Question: '''
dput(pp)
structure(list(Team = structure(c(1L, 1L, 1L, 1L, 1L, 1L, 1L,
1L, 1L, 1L, 2L, 2L, 3L, 3L, 1L, 1L, 2L, 2L, 3L, 3L, 1L, 1L, 2L,
2L, 3L, 3L, 1L, 1L, 2L, 2L, 3L, 3L, 1L, 1L, 2L, 2L, 3L, 3L, 1L,
1L, 2L, 2L, 3L, 3L, 1L, 1L, 2L, 2L, 3L, 3L, 1L, 1L, 2L, 2L, 3L,
3L, 1L, 1L, 2L, 2L, 3L, 3L, 1L, 1L, 1L, 1L, 1L, 1L, 1L, 1L, 1L,
1L, 1L, 1L, 1L, 1L, 1L, 1L, 1L, 1L, 1L, 1L, 1L, 1L, 1L, 1L, 1L,
1L, 1L, 1L, 2L, 2L, 3L, 3L, 1L, 1L, 2L, 2L, 3L, 3L), .Label = c("A",
"B", "C"), class = "factor"), Date = structure(c(1L, 1L, 2L,
2L, 3L, 3L, 4L, 4L, 5L, 5L, 6L, 6L, 6L, 6L, 6L, 6L, 7L, 7L, 7L,
7L, 7L, 7L, 8L, 8L, 8L, 8L, 8L, 8L, 9L, 9L, 9L, 9L, 9L, 9L, 10L,
10L, 10L, 10L, 10L, 10L, 11L, 11L, 11L, 11L, 11L, 11L, 12L, 12L,
12L, 12L, 12L, 12L, 13L, 13L, 13L, 13L, 13L, 13L, 14L, 14L, 14L,
14L, 14L, 14L, 15L, 15L, 16L, 16L, 17L, 17L, 18L, 18L, 19L, 19L,
20L, 20L, 21L, 21L, 22L, 22L, 23L, 23L, 24L, 24L, 25L, 25L, 26L,
26L, 27L, 27L, 28L, 28L, 28L, 28L, 28L, 28L, 29L, 29L, 29L, 29L
), .Label = c("2012-02-23", "2012-02-24", "2012-02-27", "2012-02-28",
"2012-02-29", "2012-03-01", "2012-03-02", "2012-03-05", "2012-03-06",
"2012-03-07", "2012-03-08", "2012-03-09", "2012-03-12", "2012-03-13",
"2012-03-14", "2012-03-15", "2012-03-16", "2012-03-19", "2012-03-20",
"2012-03-21", "2012-03-22", "2012-03-23", "2012-03-26", "2012-03-27",
"2012-03-28", "2012-03-29", "2012-03-30", "2012-04-02", "2012-04-03",
"2012-04-04", "2012-04-05", "2012-04-06", "2012-04-09", "2012-04-10",
"2012-04-11", "2012-04-12", "2012-04-13", "2012-04-16", "2012-04-17",
"2012-04-18", "2012-04-19", "2012-04-20", "2012-04-23", "2012-04-24",
"2012-04-25", "2012-04-26", "2012-04-27", "2012-04-30", "2012-05-01",
"2012-05-02", "2012-05-03", "2012-05-04", "2012-05-07", "2012-05-08",
"2012-05-09", "2012-05-10", "2012-05-11", "2012-05-14", "2012-05-15",
"2012-05-16", "2012-05-17", "2012-05-18", "2012-05-21", "2012-05-22",
"2012-05-23", "2012-05-24", "2012-05-25", "2012-05-28", "2012-05-29",
"2012-05-30", "2012-05-31", "2012-06-01", "2012-06-04", "2012-06-05",
"2012-06-06", "2012-06-07", "2012-06-08", "2012-06-11", "2012-06-12",
"2012-06-13", "2012-06-14", "2012-06-15", "2012-06-18", "2012-06-19",
"2012-06-20", "2012-06-21", "2012-06-22", "2012-06-25", "2012-06-26",
"2012-06-27", "2012-06-28", "2012-06-29", "2012-07-02", "2012-07-03",
"2012-07-04", "2012-07-05", "2012-07-06", "2012-07-09", "2012-07-10",
"2012-07-11", "2012-07-12", "2012-07-13", "2012-07-16", "2012-07-17",
"2012-07-18", "2012-07-19", "2012-07-20", "2012-07-23", "2012-07-24",
"2012-07-25", "2012-07-26", "2012-07-27", "2012-07-30", "2012-07-31",
"2012-08-01", "2012-08-02", "2012-08-03", "2012-08-06", "2012-08-07",
"2012-08-08", "2012-08-09", "2012-08-10", "2012-08-13", "2012-08-14",
"2012-08-15", "2012-08-16", "2012-08-17", "2012-08-20", "2012-08-21",
"2012-08-22", "2012-08-23", "2012-08-24", "2012-08-27", "2012-08-28",
"2012-08-29", "2012-08-30", "2012-08-31", "2012-09-03", "2012-09-04",
"2012-09-05", "2012-09-06", "2012-09-07", "2012-09-10", "2012-09-11",
"2012-09-12", "2012-09-13", "2012-09-14", "2012-09-17", "2012-09-18",
"2012-09-19", "2012-09-20", "2012-09-21", "2012-09-24", "2012-09-25",
"2012-09-26", "2012-09-27", "2012-09-28", "2012-10-01", "2012-10-02",
"2012-10-03", "2012-10-04", "2012-10-05", "2012-10-08", "2012-10-09",
"2012-10-10", "2012-10-11", "2012-10-12", "2012-10-15", "2012-10-16",
"2012-10-17", "2012-10-18", "2012-10-19", "2012-10-22", "2012-10-23",
"2012-10-24", "2012-10-25", "2012-10-26", "2012-10-29", "2012-10-30",
"2012-10-31", "2012-11-01", "2012-11-02", "2012-11-05", "2012-11-06",
"2012-11-07", "2012-11-08", "2012-11-09", "2012-11-12", "2012-11-13",
"2012-11-14", "2012-11-15", "2012-11-16", "2012-11-19", "2012-11-20",
"2012-11-21", "2012-11-22", "2012-11-23", "2012-11-26", "2012-11-27",
"2012-11-28", "2012-11-29", "2012-11-30", "2012-12-03", "2012-12-04",
"2012-12-05", "2012-12-06", "2012-12-07", "2012-12-10", "2012-12-11",
"2012-12-12", "2012-12-13", "2012-12-14", "2012-12-17", "2012-12-18",
"2012-12-19", "2012-12-20", "2012-12-21", "2012-12-24", "2012-12-25",
"2012-12-26", "2012-12-27", "2012-12-28", "2012-12-31", "2013-01-01",
"2013-01-02", "2013-01-03", "2013-01-04", "2013-01-07", "2013-01-08"
), class = "factor"), Seconds = c(-51388L, -51388L, -41357L,
-41357L, -53787L, -53787L, -52401L, -52401L, -53850L, -53850L,
-52555L, -52555L, -20996L, -20996L, -51169L, -51169L, -36027L,
-36027L, 1260L, 1260L, -34407L, -34407L, -54489L, -54489L, -28192L,
-28192L, -53124L, -53124L, -45377L, -45377L, -17748L, -17748L,
-45122L, -45122L, -52681L, -52681L, -29807L, -29807L, -51305L,
-51305L, -54618L, -54618L, 4487L, 4487L, -53112L, -53112L, -28269L,
-28269L, -3408L, -3408L, -26260L, -26260L, -51686L, -51686L,
-26149L, -26149L, -51637L, -51637L, -52347L, -52347L, -20492L,
-20492L, -50541L, -50541L, -43557L, -43557L, -50862L, -50862L,
-17465L, -17465L, -51538L, -51538L, -50680L, -50680L, -38414L,
-38414L, -51690L, -51690L, -40387L, -40387L, -46609L, -46609L,
-51753L, -51753L, -51318L, -51318L, -51072L, -51072L, -44116L,
-44116L, -53716L, -53716L, -4488L, -4488L, -52479L, -52479L,
-51851L, -51851L, -24389L, -24389L)), .Names = c("Team", "Date",
"Seconds"), row.names = c(NA, 100L), class = "data.frame")
'''
I like to creat a ggplot using facet_wrap for each team. Draw red line on 0 and put label outside of the chart, below 0 as saying: On-Time and above 0: Late as depicted on the picture.
This what I have so far:
'''
ggplot(pp, aes(Date, Seconds, group=Team, colour=Team)) + geom_point() + facet_wrap( ~ Team) + geom_hline(yintercept=0, colour="red")
'''

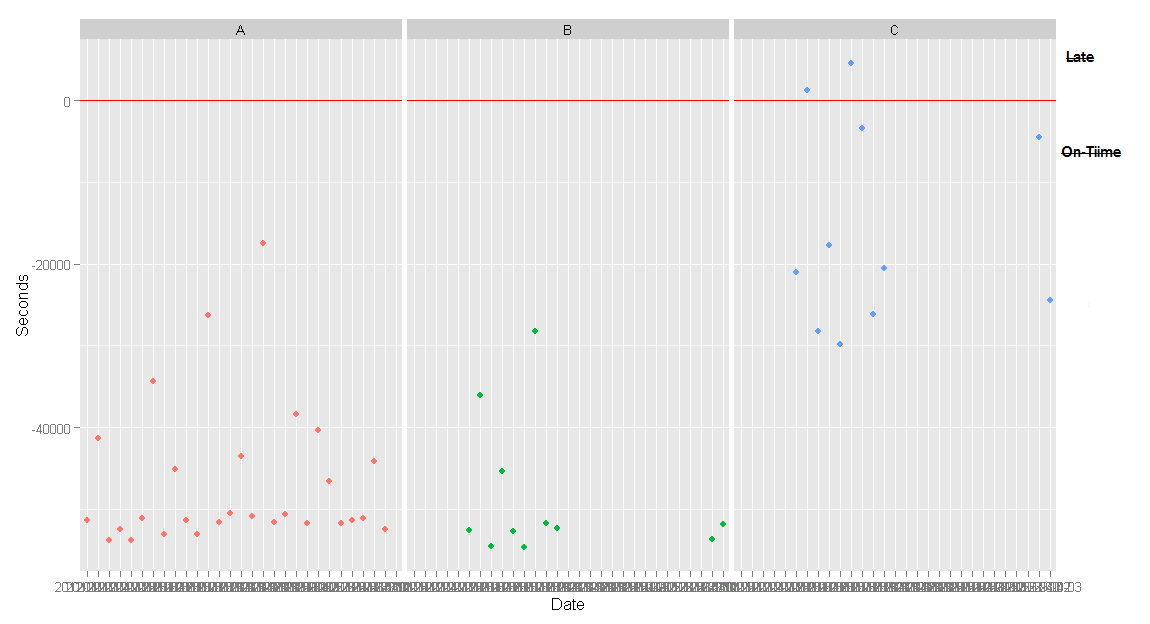
Answer: One solution is to use function 'grid.text()' from package 'gridExtra'.
First, make extra space on right side of plot with argument 'plot.margin=' in function 'theme()'.
'''
library(ggplot2)
library(gridExtra)
p<-ggplot(pp, aes(Date, Seconds, group=Team, colour=Team)) + geom_point() +
facet_wrap( ~ Team) + geom_hline(yintercept=0, colour="red") +
theme(plot.margin = unit(c(1,3,1,1), "cm"),
legend.position="none")
'''
Then plot it and add text with function 'grid.text()' giving x and y coordinates and setting parameters for text.
'''
p
grid.text("Late",x = unit(0.9, "npc"), y = unit(0.85, "npc"), just = c("left", "bottom"),
gp = gpar(fontface = "bold", fontsize = 14))
grid.text("On Time",x = unit(0.9, "npc"), y = unit(0.75, "npc"), just = c("left", "bottom"),
gp = gpar(fontface = "bold", fontsize = 14))
'''